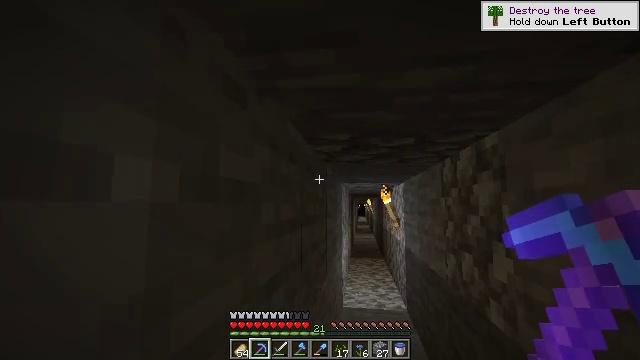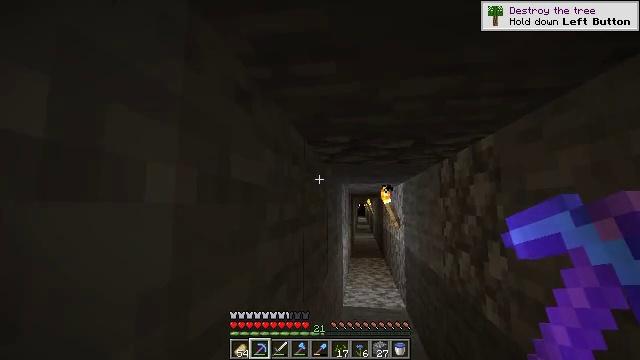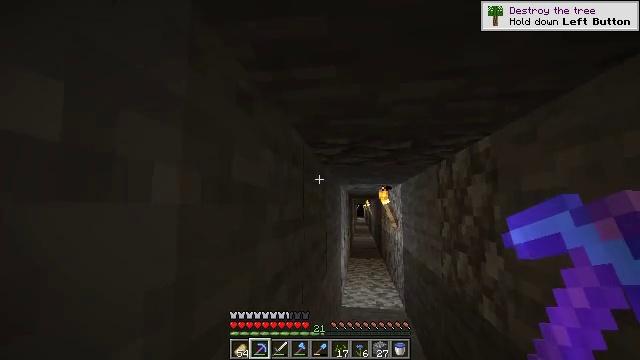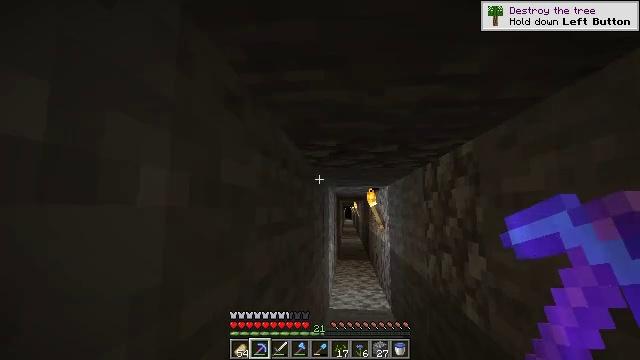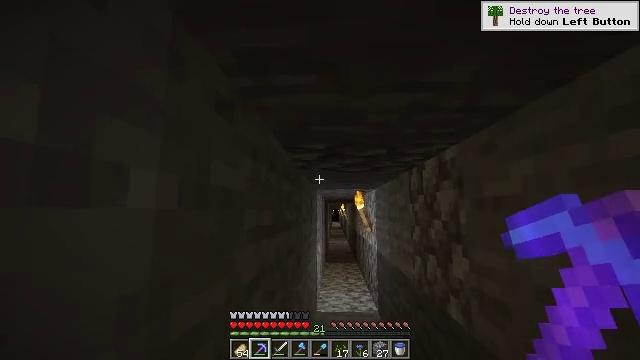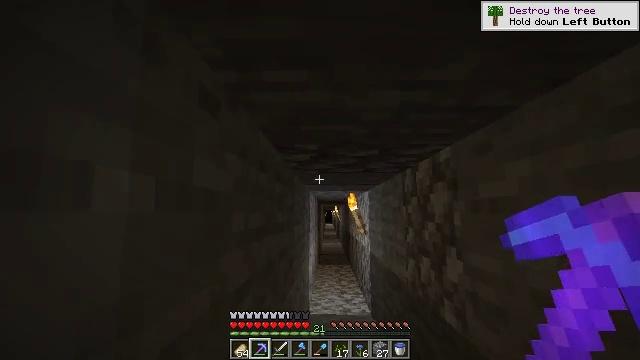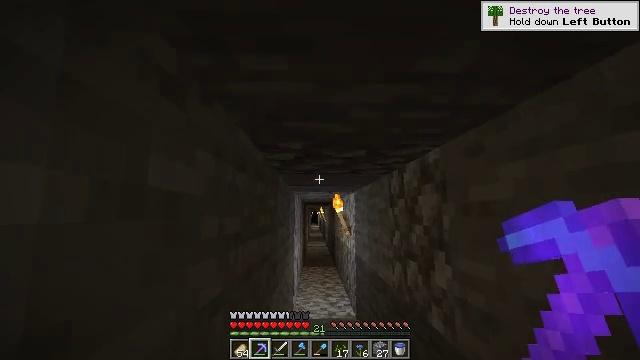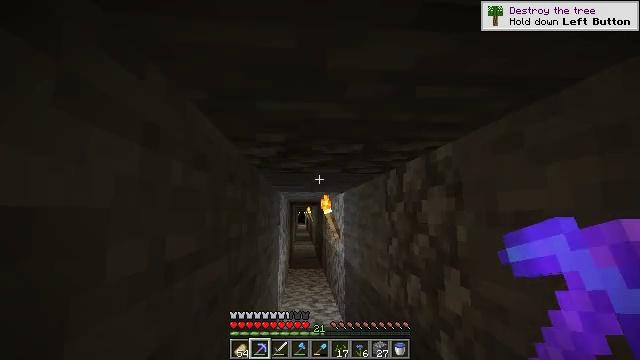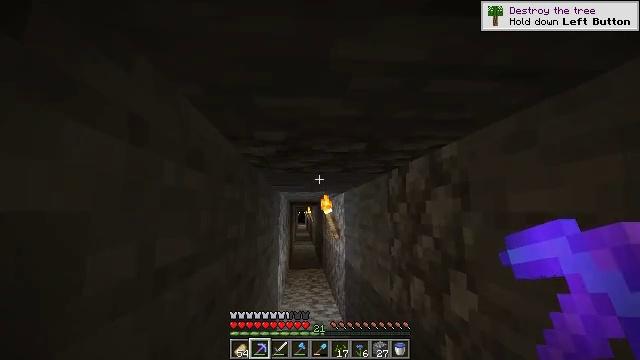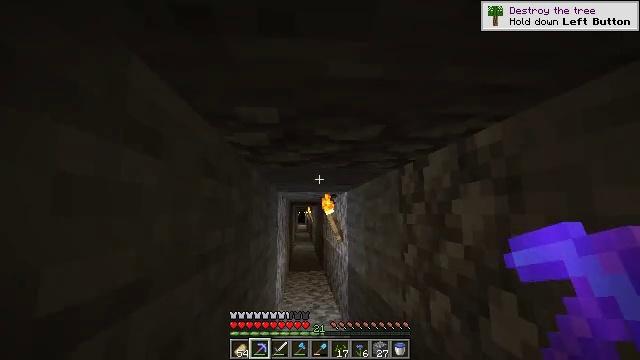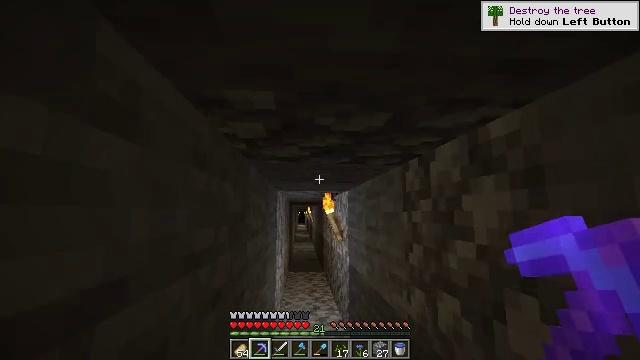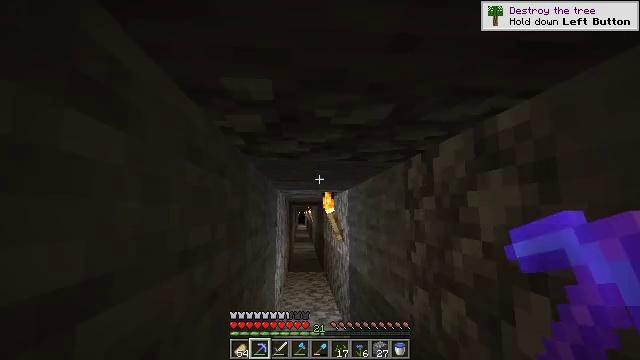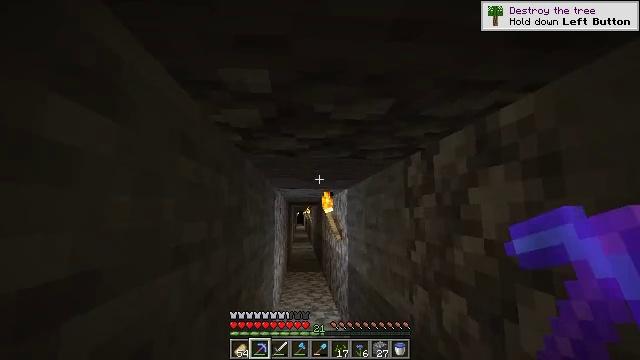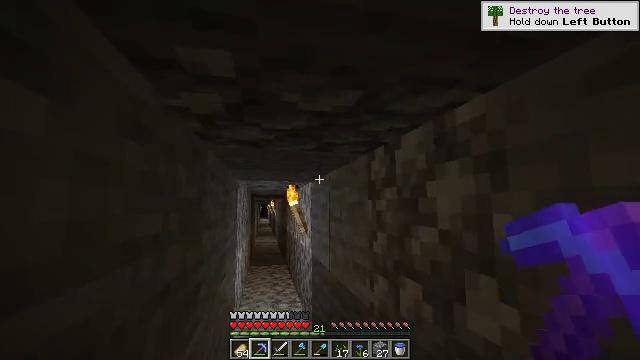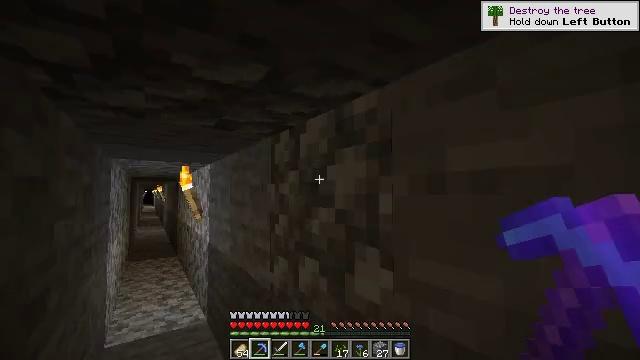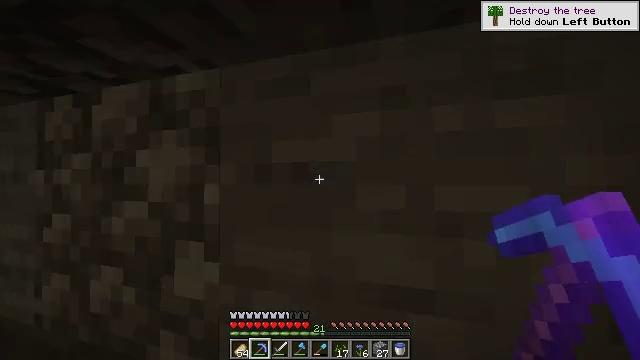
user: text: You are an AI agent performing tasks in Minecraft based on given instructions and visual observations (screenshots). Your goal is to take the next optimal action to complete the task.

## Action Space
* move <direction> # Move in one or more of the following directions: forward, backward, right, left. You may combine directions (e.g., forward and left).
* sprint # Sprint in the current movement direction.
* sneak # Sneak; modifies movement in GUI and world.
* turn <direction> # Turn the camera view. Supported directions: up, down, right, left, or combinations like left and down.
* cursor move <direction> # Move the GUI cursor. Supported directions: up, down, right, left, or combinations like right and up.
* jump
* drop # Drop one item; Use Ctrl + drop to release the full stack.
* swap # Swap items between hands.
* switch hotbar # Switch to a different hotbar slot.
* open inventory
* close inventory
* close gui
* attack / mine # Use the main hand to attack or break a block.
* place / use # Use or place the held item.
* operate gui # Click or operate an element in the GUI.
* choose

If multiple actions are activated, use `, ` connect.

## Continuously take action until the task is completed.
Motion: motion action
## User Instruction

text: Collect coal by mining the ore.
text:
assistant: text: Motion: move left
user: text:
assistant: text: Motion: no_op
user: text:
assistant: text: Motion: turn right
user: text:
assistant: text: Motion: turn right
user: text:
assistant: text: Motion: move forward, turn right
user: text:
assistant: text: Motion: move forward, turn right
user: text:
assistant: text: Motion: move forward, turn right
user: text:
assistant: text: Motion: move forward
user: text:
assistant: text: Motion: no_op
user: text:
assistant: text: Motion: no_op
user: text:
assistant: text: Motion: no_op
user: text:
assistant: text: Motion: no_op
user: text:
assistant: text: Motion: turn right and down
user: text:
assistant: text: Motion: turn right and down
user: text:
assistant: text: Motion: turn right and down
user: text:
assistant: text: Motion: turn right
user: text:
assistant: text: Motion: turn right and down
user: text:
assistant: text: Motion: turn right and down
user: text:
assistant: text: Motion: turn right
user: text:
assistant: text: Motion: turn right
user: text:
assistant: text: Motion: turn right
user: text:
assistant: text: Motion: turn right
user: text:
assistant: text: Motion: move forward
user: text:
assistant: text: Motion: move forward, turn right
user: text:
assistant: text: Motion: move forward, turn right
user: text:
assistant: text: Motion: move forward
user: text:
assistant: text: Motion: move forward
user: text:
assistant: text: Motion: move forward
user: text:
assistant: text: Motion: move forward, sprint
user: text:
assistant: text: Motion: move forward, sprint